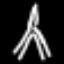
Label: The Eiffel Tower